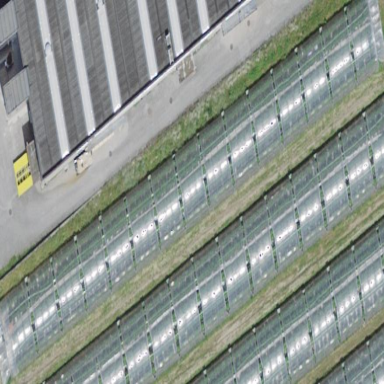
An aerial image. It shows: Greenhouse.